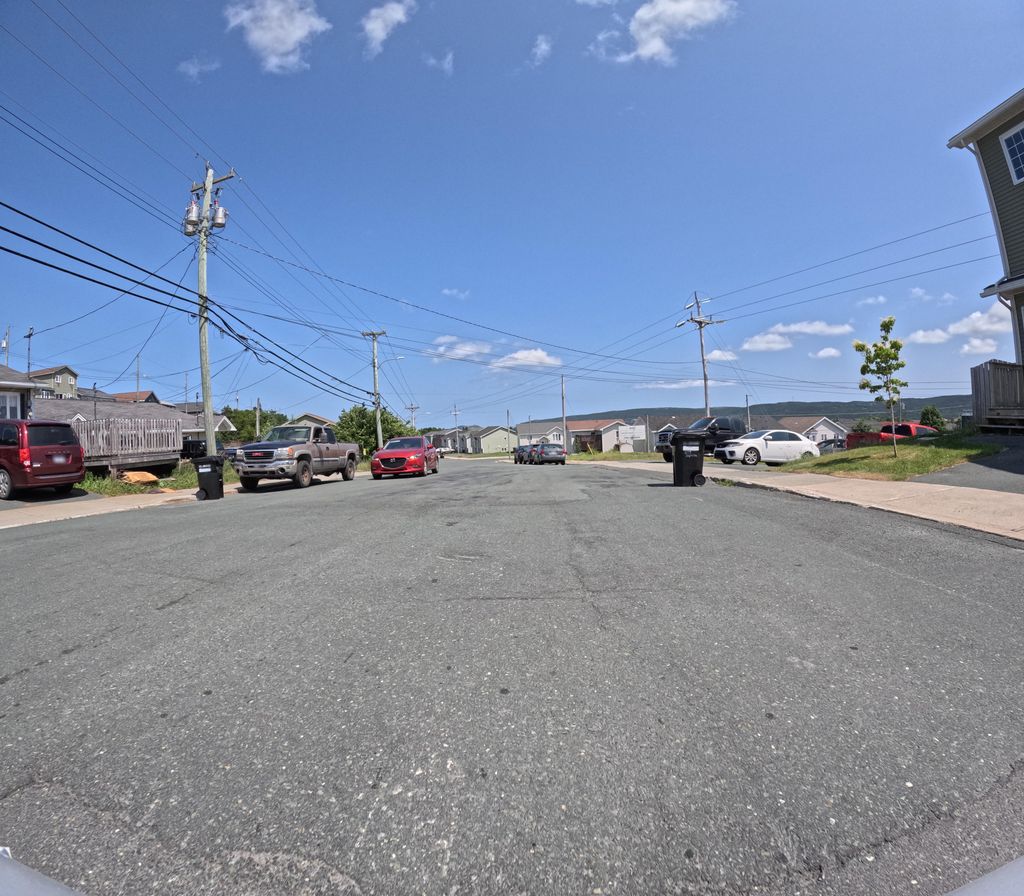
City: st_johns